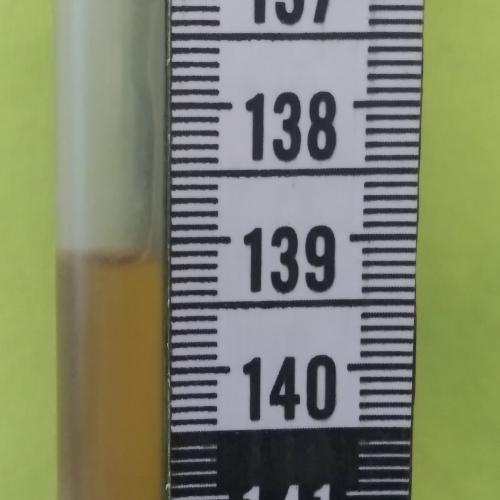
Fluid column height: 139.1 cm